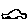
Label: car